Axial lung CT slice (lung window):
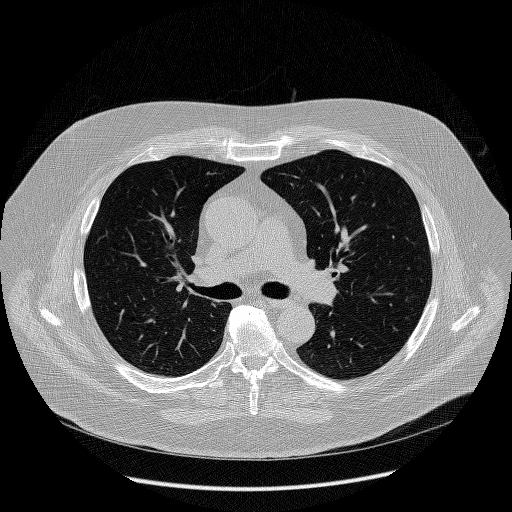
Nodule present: no